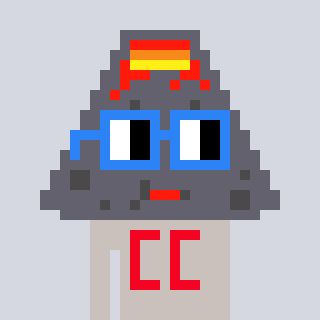
a pixel art character with square blue glasses, a volcano-shaped head and a foggrey-colored body on a cool background